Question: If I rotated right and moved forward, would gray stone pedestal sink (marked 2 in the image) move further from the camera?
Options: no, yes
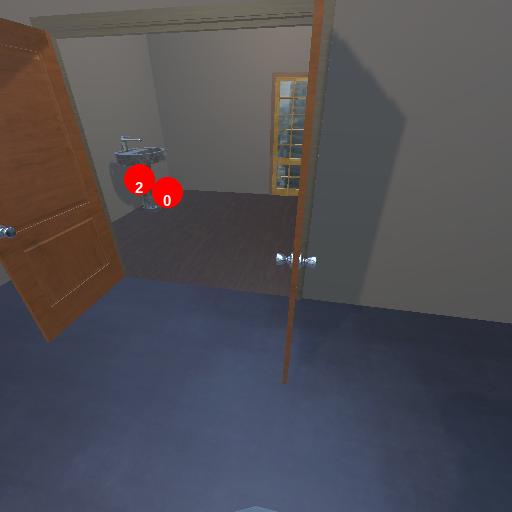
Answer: no